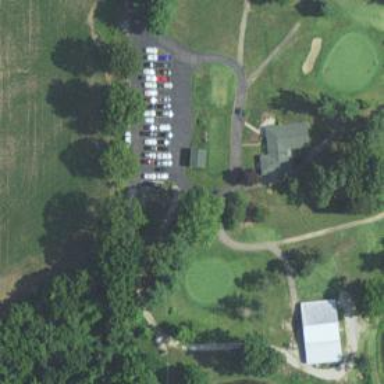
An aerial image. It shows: Pathway for golfing.